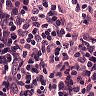
Metastatic tissue present: no